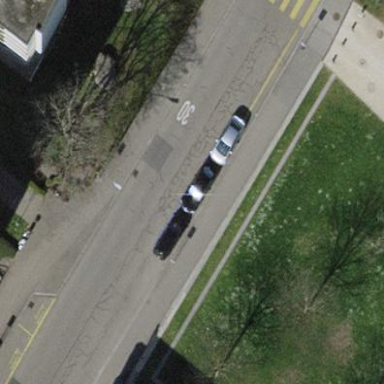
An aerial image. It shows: Parking lane.